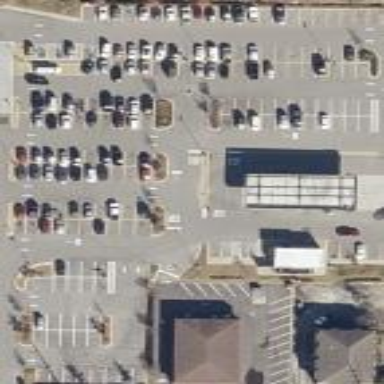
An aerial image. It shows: Parking area.